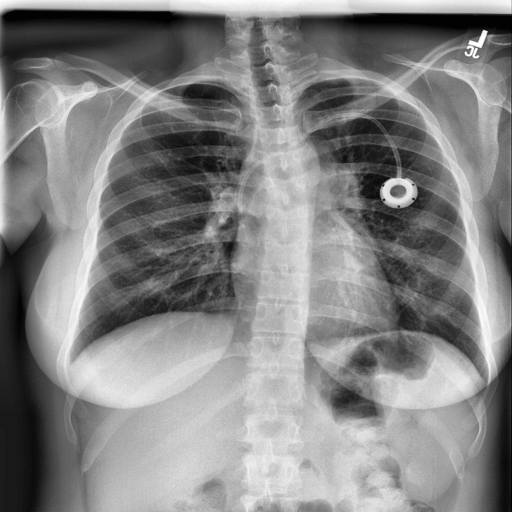
Finding: NORMAL